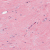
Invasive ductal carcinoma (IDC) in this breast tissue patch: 0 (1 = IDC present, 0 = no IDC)